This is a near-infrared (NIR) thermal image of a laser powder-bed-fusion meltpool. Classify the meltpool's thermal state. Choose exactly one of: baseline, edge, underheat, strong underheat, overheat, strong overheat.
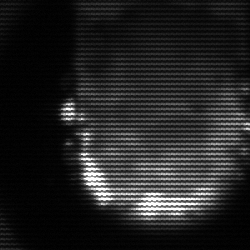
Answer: baseline